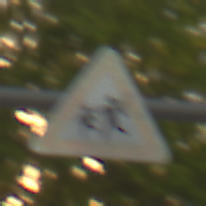
Verkehrszeichen: KinderRechts
Umgebung: Outdoor, RoadRail
Tageszeit: SunriseSunset
Wetter: Clear
Licht: Natural
Jahreszeit: NotSpecified
Kontrast: LowContrast